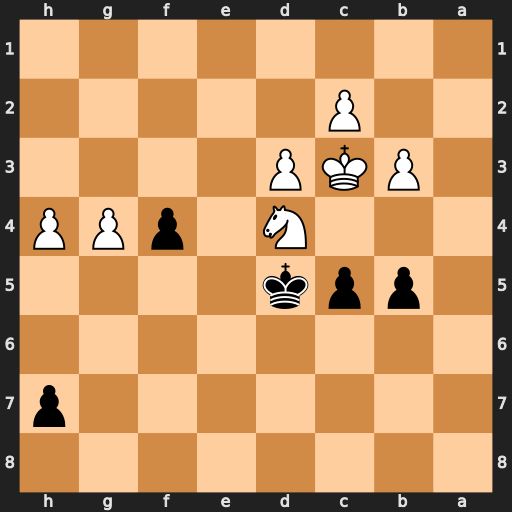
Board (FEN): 8/7p/8/1ppk4/3N1pPP/1PKP4/2P5/8
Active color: b
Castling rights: -
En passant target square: -
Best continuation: cxd4+ Kd2 f3 Ke1 Ke5 g5 Kf4 Kf2 b4 h5 Kxg5 Kxf3 Kxh5 Ke4 Kg4 Kxd4 h5 Ke3 h4